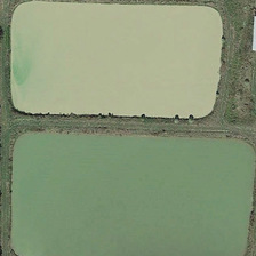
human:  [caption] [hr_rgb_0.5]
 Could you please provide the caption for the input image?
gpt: There is a row of green trees beside two rectangular ponds.

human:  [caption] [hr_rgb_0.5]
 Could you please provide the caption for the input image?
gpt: A row of green trees is near two rectangular ponds.

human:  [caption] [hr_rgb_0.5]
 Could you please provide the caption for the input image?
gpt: There are two rows of green trees on the square.

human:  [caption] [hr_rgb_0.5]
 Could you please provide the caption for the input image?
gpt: A FILE of green trees is close to two rectangular lobsters.

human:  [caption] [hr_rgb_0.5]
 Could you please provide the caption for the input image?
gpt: a row of green trees is near two rectangular ponds.